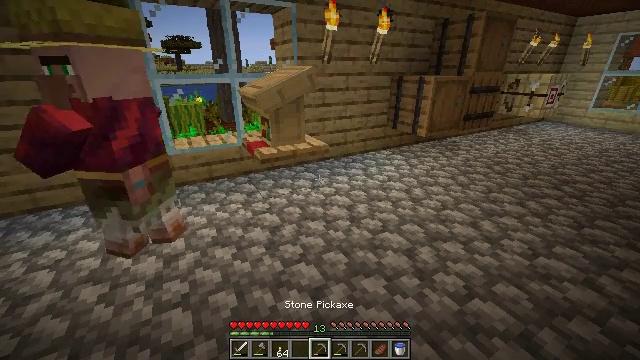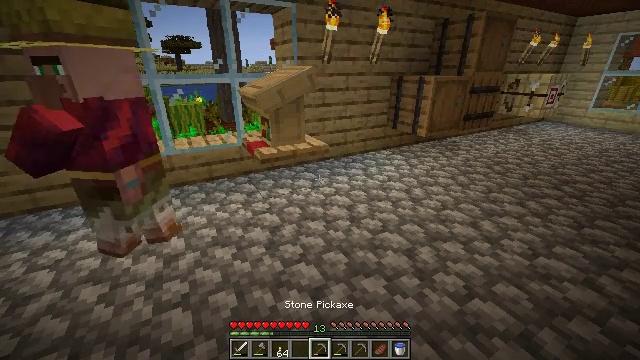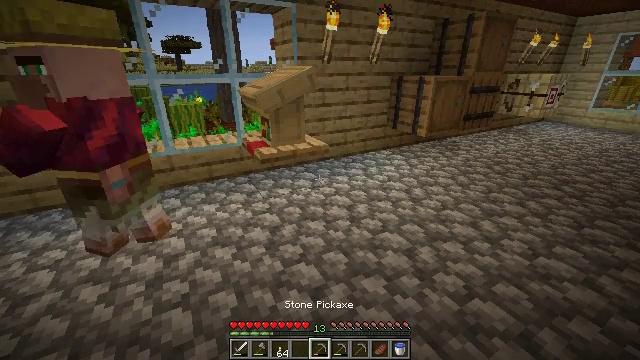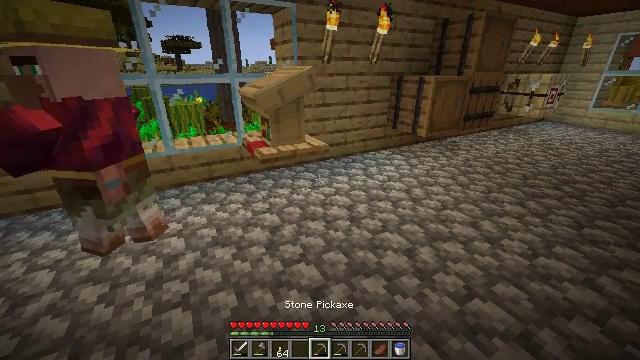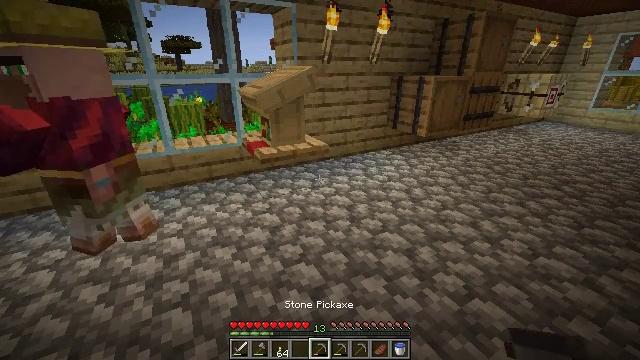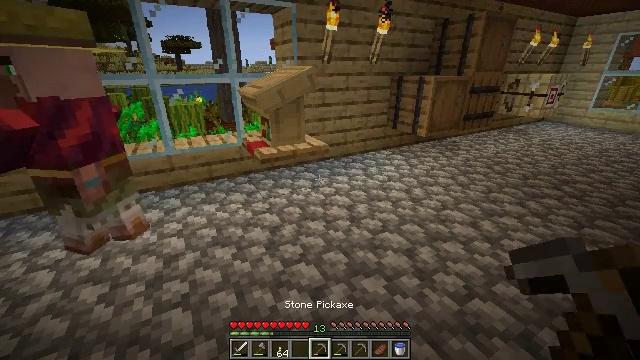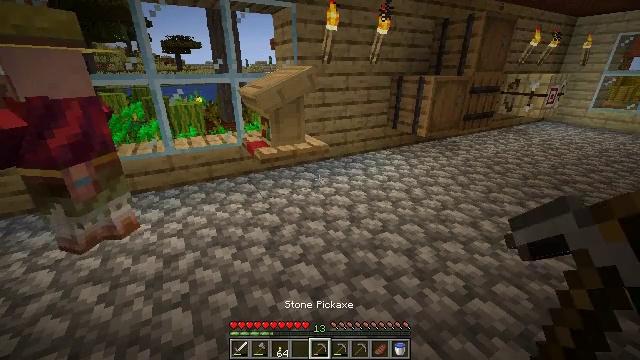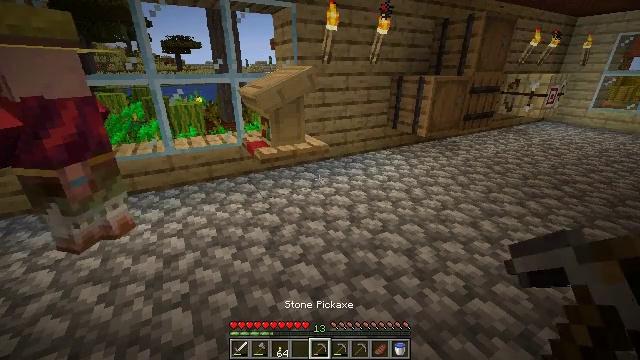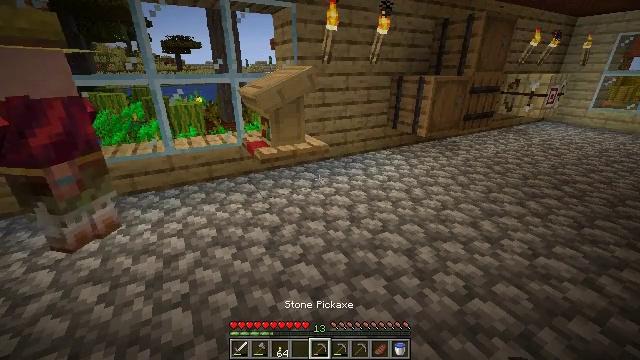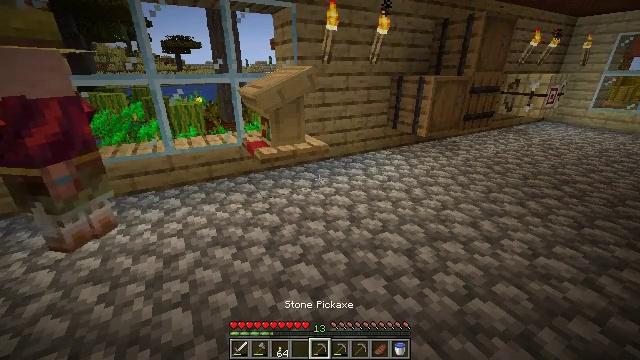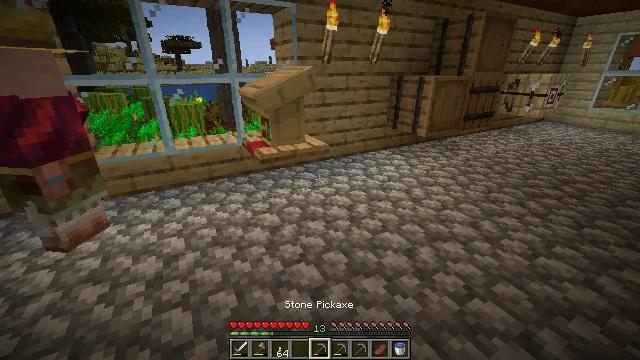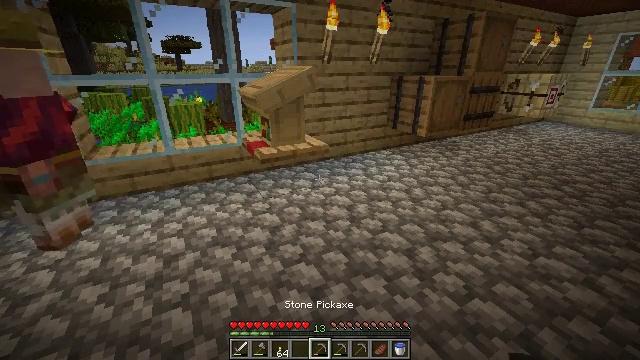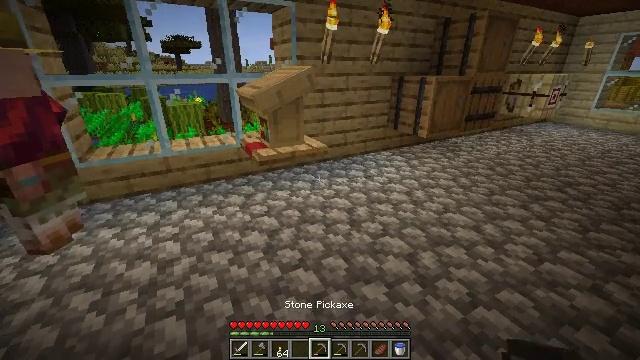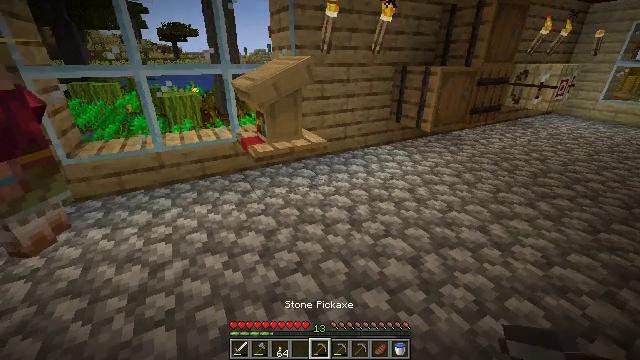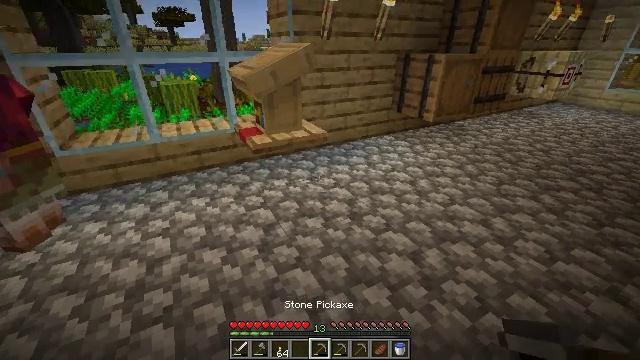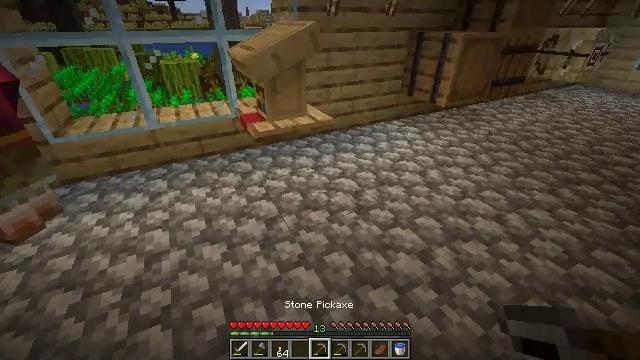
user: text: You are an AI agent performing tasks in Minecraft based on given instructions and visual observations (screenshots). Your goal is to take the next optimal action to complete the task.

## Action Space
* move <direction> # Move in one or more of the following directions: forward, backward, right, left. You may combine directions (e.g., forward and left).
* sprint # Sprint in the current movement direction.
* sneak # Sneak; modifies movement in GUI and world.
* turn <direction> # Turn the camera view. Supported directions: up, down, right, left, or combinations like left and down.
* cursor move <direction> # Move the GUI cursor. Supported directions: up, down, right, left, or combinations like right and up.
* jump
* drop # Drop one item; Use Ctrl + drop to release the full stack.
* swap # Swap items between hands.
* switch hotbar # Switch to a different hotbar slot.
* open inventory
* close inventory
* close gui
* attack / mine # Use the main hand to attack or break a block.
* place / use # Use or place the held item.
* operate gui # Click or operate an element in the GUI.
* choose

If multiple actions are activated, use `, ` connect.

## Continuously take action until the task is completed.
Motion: motion action
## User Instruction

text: Break the cobblestone slab to recycle it.
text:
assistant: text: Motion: no_op
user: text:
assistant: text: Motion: no_op
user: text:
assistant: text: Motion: no_op
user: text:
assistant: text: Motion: no_op
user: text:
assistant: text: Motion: no_op
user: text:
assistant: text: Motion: no_op
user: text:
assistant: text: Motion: no_op
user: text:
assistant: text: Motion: no_op
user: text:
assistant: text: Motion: no_op
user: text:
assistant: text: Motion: no_op
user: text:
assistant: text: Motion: no_op
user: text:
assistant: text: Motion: move forward
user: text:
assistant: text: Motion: move forward, turn down
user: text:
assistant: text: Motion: move forward, turn down
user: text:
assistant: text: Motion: move forward, turn left and down
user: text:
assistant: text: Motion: move forward, turn left and down
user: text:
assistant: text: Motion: move forward, turn left and down
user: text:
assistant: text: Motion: no_op
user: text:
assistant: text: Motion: no_op
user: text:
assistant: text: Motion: no_op
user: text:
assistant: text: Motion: no_op
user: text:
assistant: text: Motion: no_op
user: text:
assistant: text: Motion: no_op
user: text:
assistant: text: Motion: no_op
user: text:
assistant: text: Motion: no_op
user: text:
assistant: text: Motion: no_op
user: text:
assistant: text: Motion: no_op
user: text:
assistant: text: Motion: no_op
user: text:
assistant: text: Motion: attack / mine
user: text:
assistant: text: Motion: attack / mine